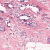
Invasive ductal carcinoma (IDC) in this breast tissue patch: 1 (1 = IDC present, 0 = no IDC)